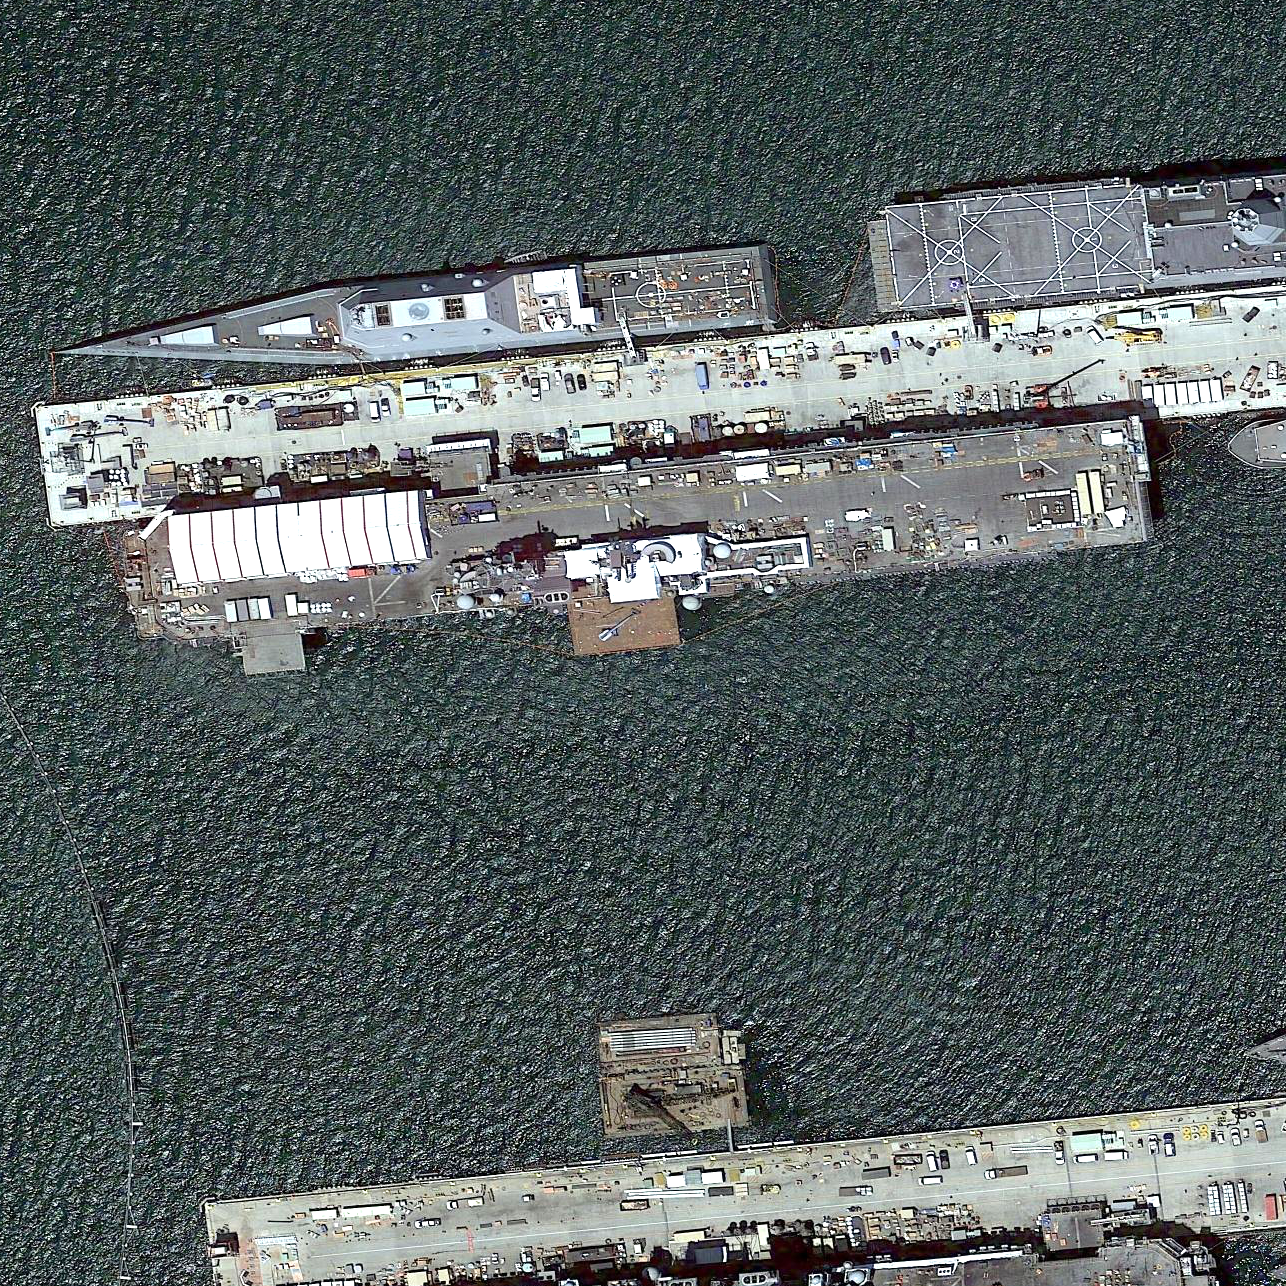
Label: assault